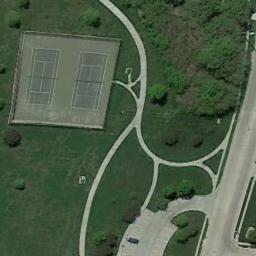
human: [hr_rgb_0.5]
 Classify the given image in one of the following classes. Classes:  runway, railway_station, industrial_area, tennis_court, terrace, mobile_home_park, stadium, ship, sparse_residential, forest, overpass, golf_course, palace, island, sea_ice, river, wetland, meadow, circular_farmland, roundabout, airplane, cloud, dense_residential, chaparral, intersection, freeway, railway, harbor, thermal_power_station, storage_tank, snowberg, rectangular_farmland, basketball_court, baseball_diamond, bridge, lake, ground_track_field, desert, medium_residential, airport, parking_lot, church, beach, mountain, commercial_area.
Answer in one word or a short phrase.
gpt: tennis_court